Question: I have no idea how he did it but on my dad's laptop, which is running Vista, there is a window at the top; you can only drag it down but not remove, minimize or maximize it as those options do not appear. I restarted but it's still there.
Here's a screenshot of what I mean:

How do I remove it? It used to be my laptop but I've never seen that when I used it.
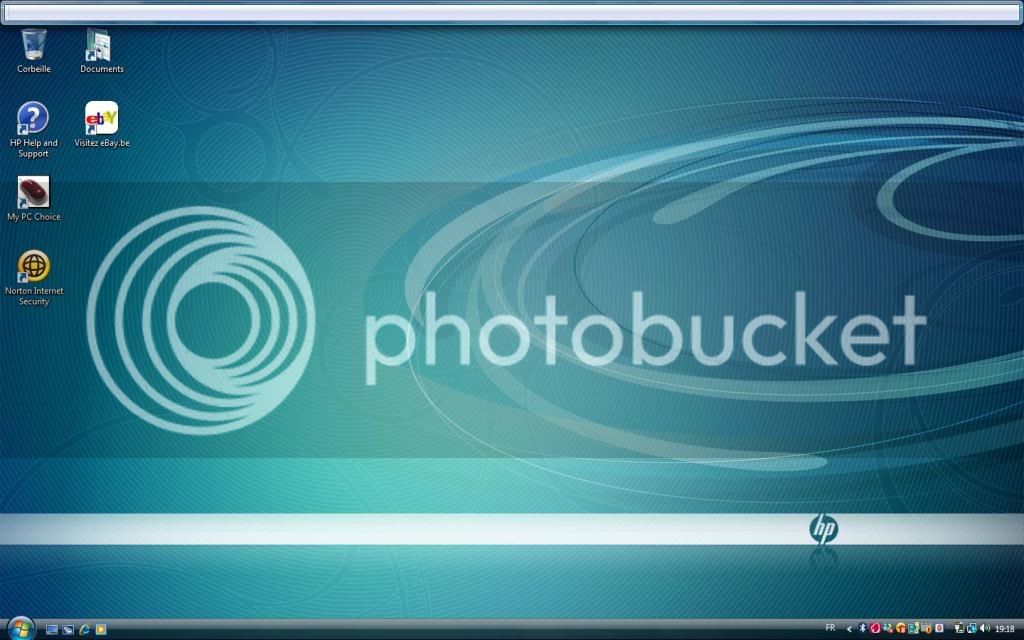
Answer: It's a deskband. You can move it around with the little grippy thing on the left. You should be able to right click the Taskbar, select toolbars, and uncheck whichever one is that one.